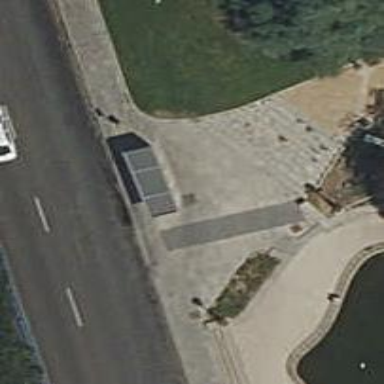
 serving as platform for public transportation."